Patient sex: M
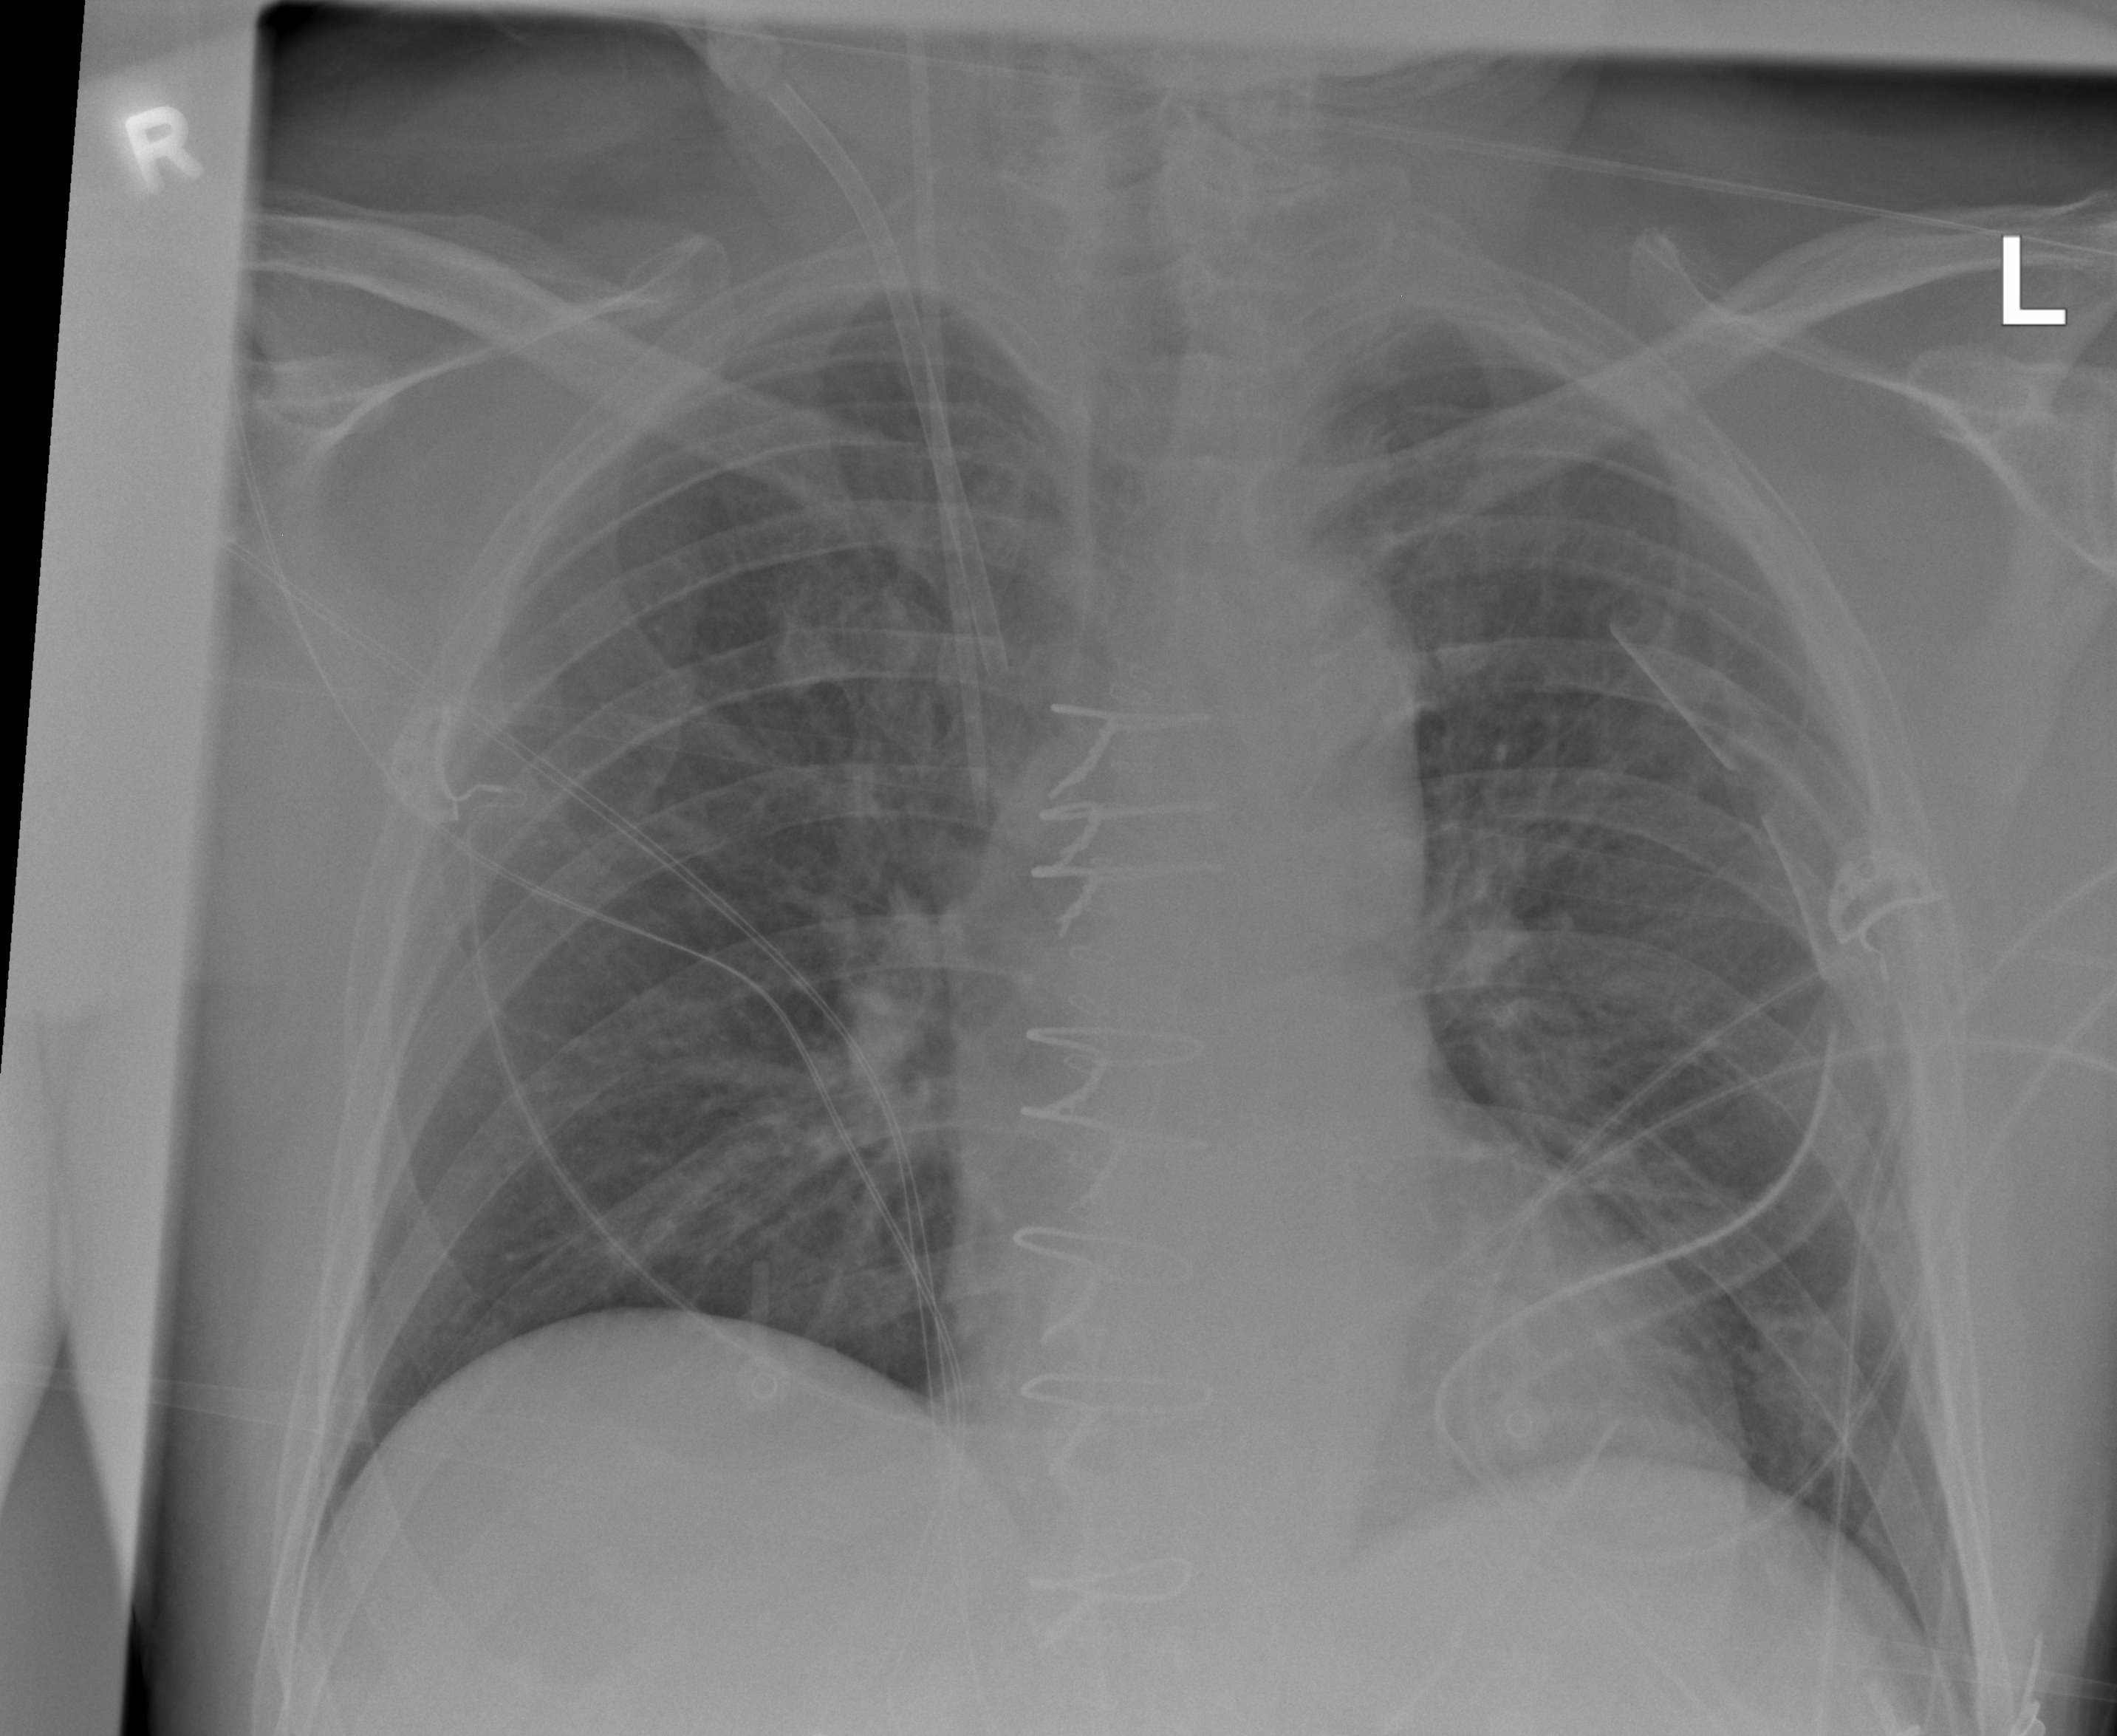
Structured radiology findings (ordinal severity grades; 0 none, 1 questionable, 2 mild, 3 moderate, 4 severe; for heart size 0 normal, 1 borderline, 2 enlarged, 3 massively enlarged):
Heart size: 1
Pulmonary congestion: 1
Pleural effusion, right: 0
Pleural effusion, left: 0
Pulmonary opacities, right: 0
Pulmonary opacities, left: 0
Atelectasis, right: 0
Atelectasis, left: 0